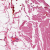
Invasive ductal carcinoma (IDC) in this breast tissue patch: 0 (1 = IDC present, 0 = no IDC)